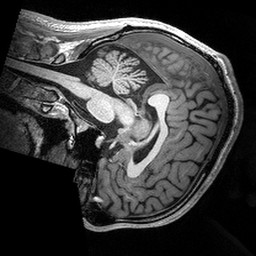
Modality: T1w
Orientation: sagittal
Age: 28
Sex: male
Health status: healthy
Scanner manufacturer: siemens
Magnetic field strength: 3 T
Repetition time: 2.53 s
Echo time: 0.00288 s